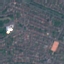
Land use / land cover class: Residential